Question: I have an application where I'm facing this issue. This is to the point version of the scenario.
I have 2 activities A and B. Both are set to 'singleTask'. Whenever you instantiate a 'singleTask' activity a new task is created for it.

So if i do 'A -> B -> A', 'onDestroy()' of is getting called but according to the documentation it should create only a single instance for 'singleTask' and 'SingleInstance', then why call 'onDestroy()'?
Now i have two questions
1. Are Activity A and Activity B each on two separate tasks or inside a single task?
2. I wanna call A -> B -> A and avoid onDestroy() call of Activity B. Is it possible?
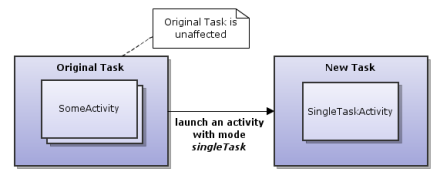
Answer: After a lot of researching i found the answer myself
> Are Activity A and Activity B each on two separate tasks or inside a single task?
Yes Activity A and Activity B are on two different tasks.
> I wanna call A -> B -> A and avoid onDestroy() call of Activity B. Is it possible?
Yes it's possible. By calling 'finish()' in Activity A while going to Activity B it can be achieved.
Although calling 'finish()' is not a good option, it's just a workaround that suited my scenario.